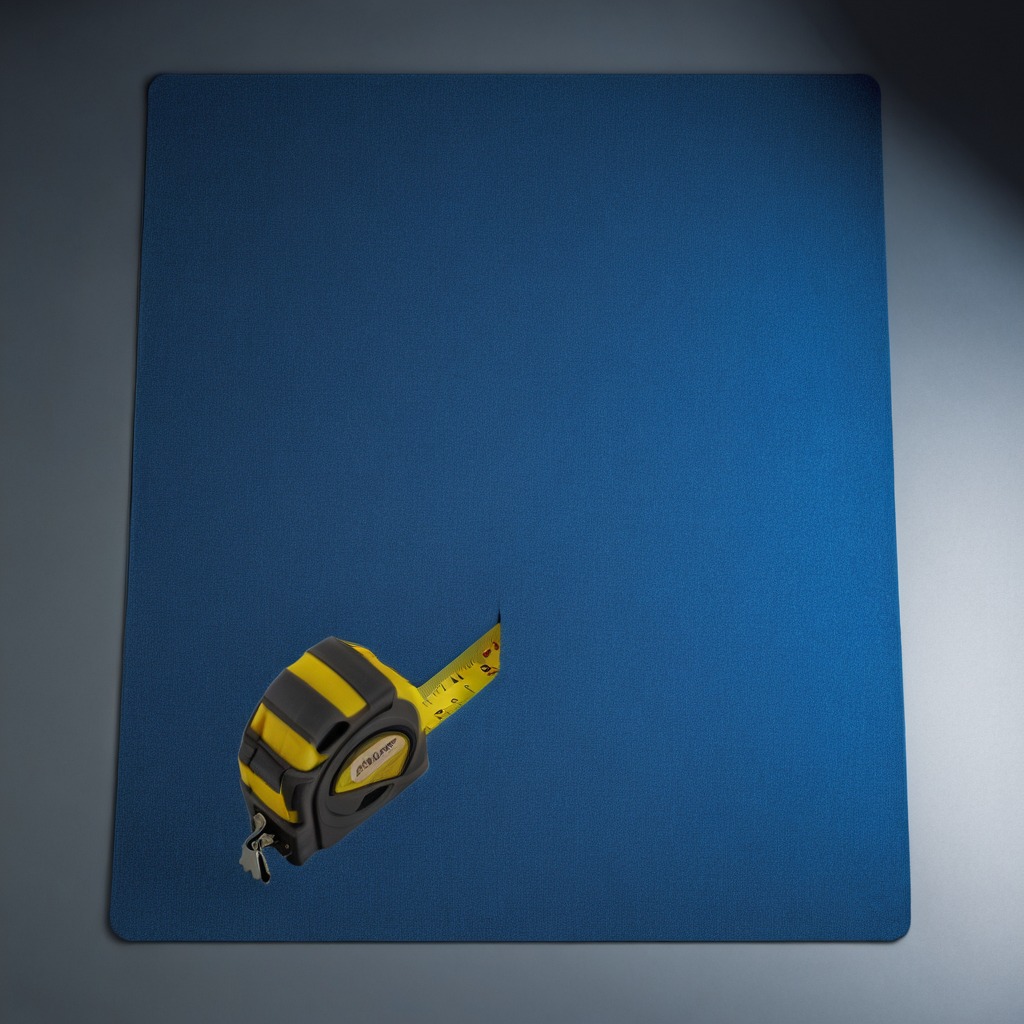
A measuring tape is lying on the tabletop.